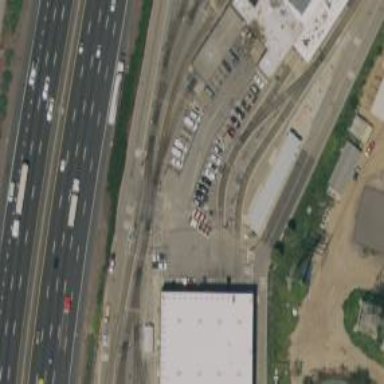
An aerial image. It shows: Light rail yard with electrified contact lines.